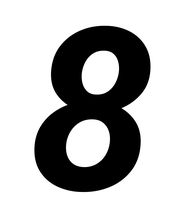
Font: Roboto-Italic_Bold_Italic